Brain MRI, t1w sequence, axial 2D slice.
Patient: age 37, sex F, weight 95 kg, height 1.95 m
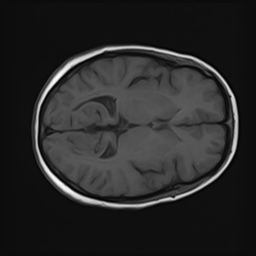